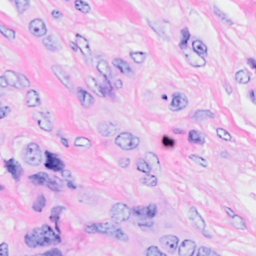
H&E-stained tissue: Breast